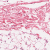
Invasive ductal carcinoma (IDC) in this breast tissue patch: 0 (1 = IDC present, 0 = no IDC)